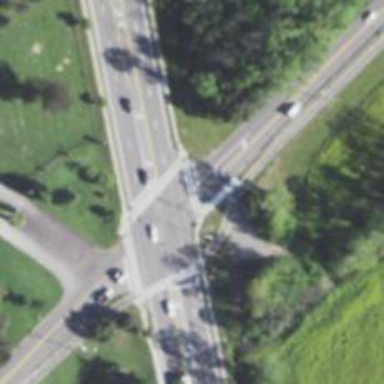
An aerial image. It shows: Zebra crossing on the road.